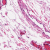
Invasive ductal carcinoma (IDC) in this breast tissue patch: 0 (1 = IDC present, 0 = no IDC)